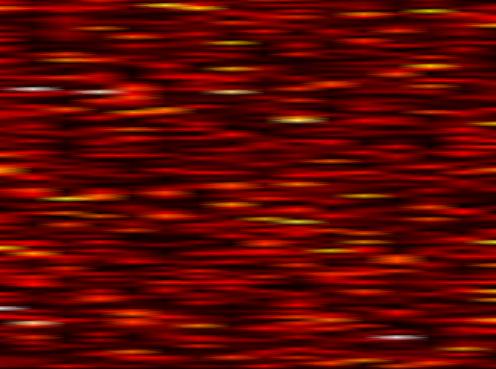
Label: UFMC